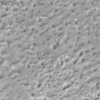
Label: not_dusty